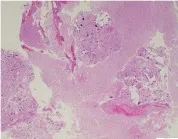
Pathological examination of surgical specimen including DNA methylation analysis. : occasionally more demarcated growth pattern, often associated with microcalcification.
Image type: pathology (h&e)